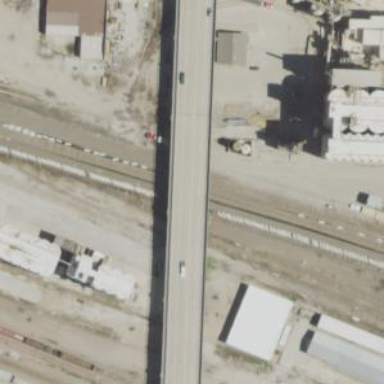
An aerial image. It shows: Secondary road crossing viaduct bridge.